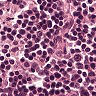
Metastatic tissue present: no